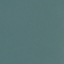
Label: SeaLake